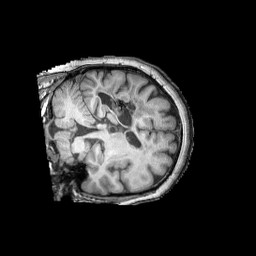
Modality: T1w
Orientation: coronal
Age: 51
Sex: female
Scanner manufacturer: siemens
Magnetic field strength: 3 T
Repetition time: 2.25 s
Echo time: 0.00411 s